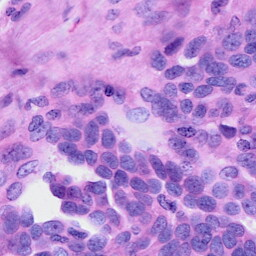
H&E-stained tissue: Ovarian